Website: ulta-beauty
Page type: billing-address
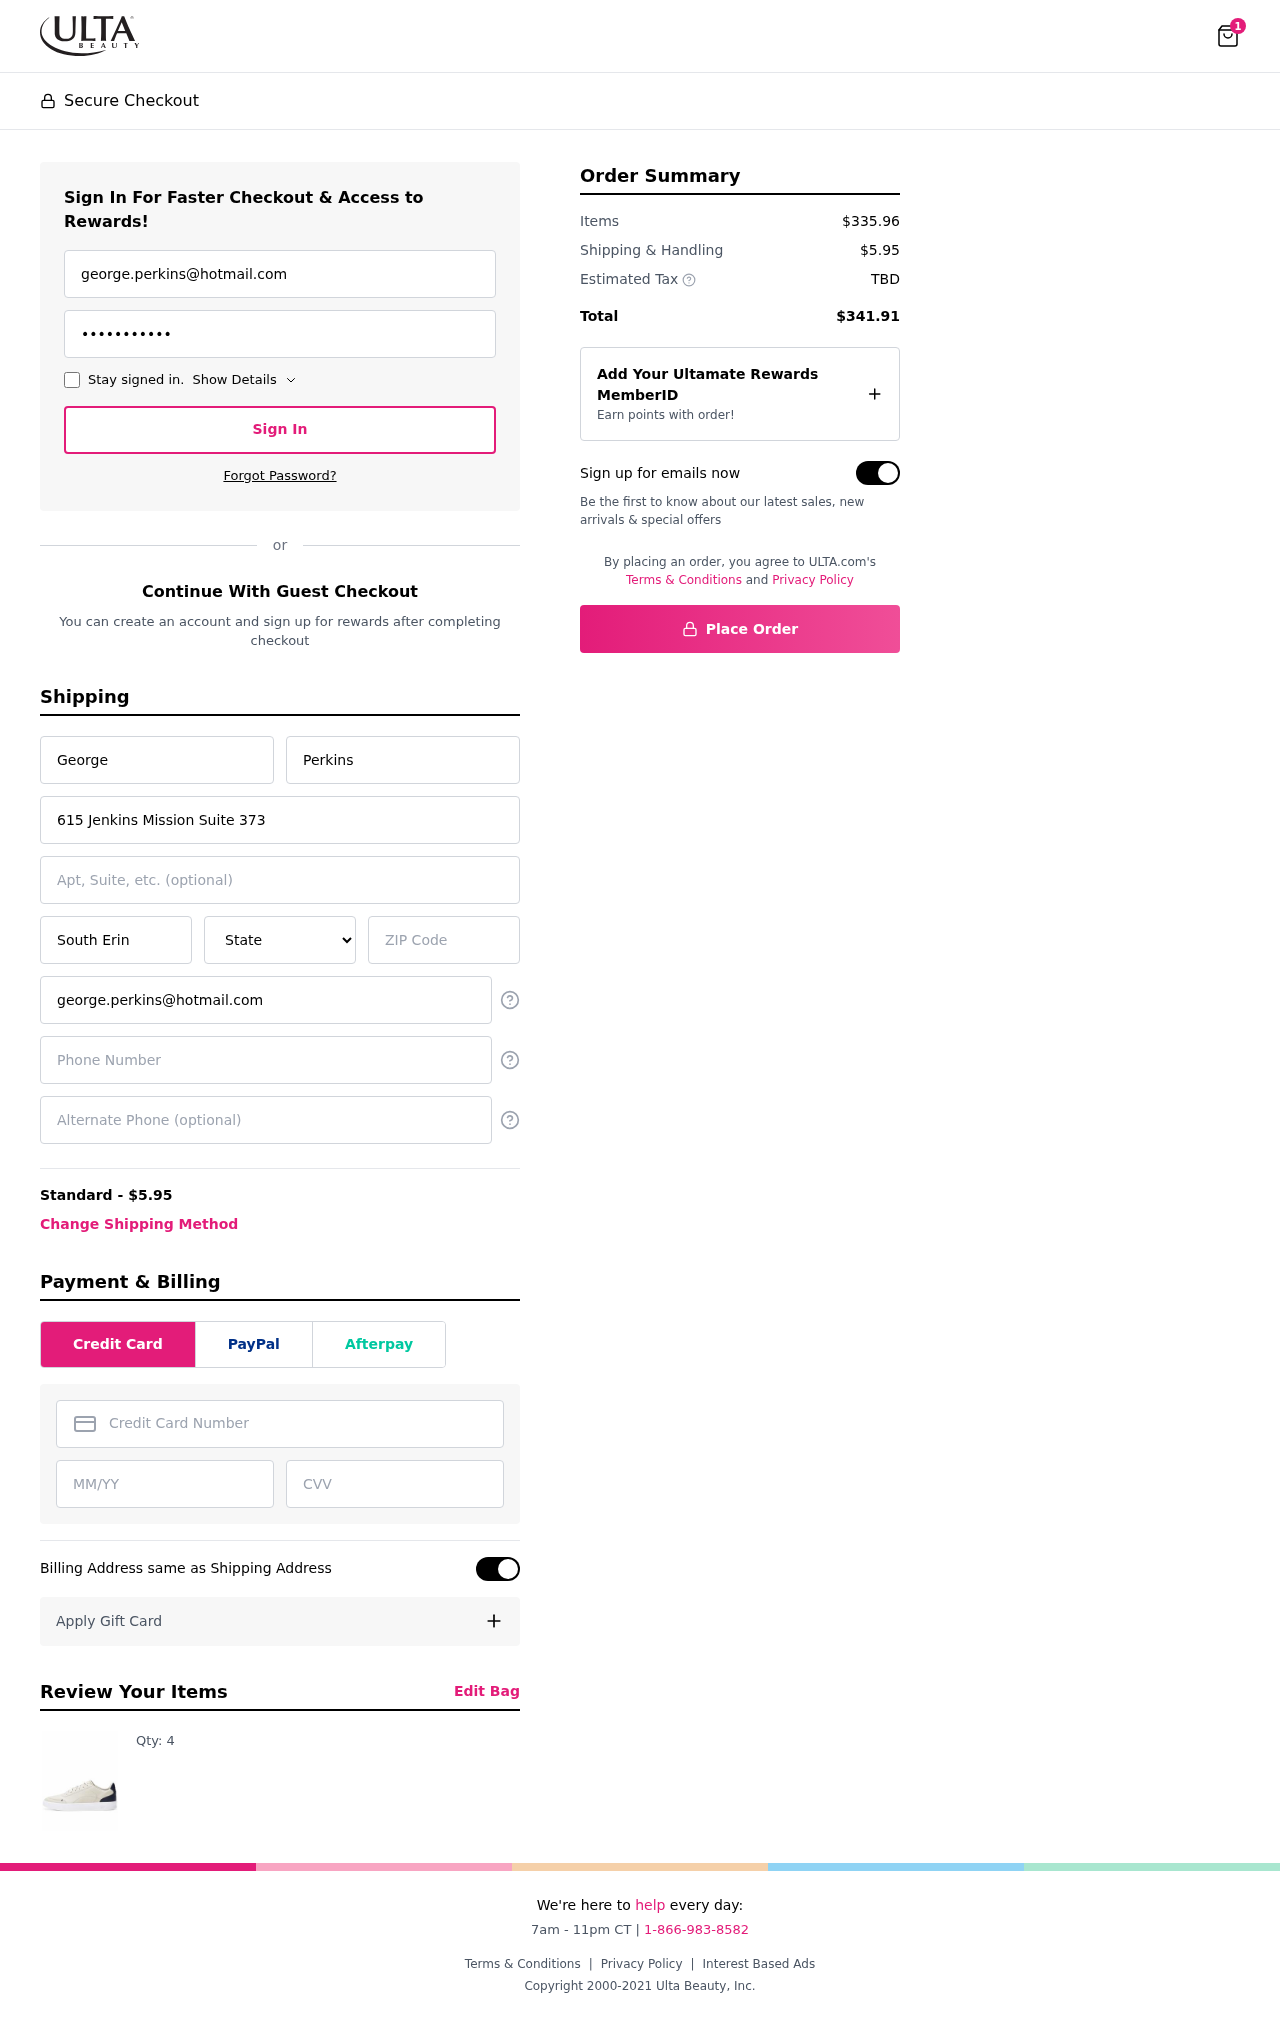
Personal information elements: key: PII_STATE
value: Arkansas
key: PII_EMAIL
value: george.perkins@hotmail.com
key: PII_FIRSTNAME
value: George
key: PII_LASTNAME
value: Perkins
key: PII_STREET
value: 615 Jenkins Mission Suite 373
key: PII_CITY
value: South Erin
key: PII_POSTCODE
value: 80711
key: PII_PHONE
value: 9635184891
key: PII_CARD_NUMBER
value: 5273 2251 1862 7209
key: PII_CARD_EXPIRY
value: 06/26
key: PII_CARD_CVV
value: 282
Product elements: key: PRODUCT1_QUANTITY
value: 4
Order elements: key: ORDER_NUM_ITEMS
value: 1
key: ORDER_SHIPPING_COST
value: $5.95
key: ORDER_SUBTOTAL
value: $335.96
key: ORDER_TOTAL
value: $341.91